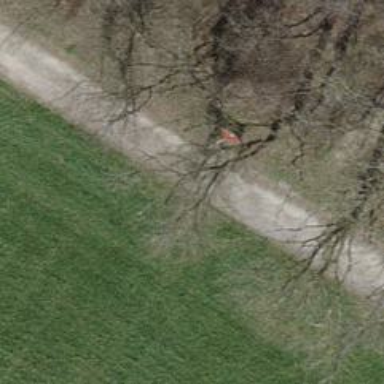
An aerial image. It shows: Bench.